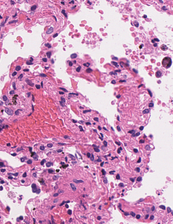
Tumor epithelial tissue: no
Tumor-associated stroma tissue: no
Normal tissue: yes